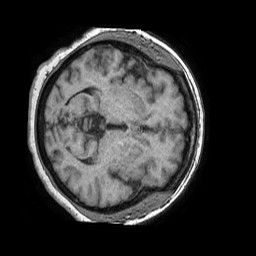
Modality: T1w
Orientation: axial
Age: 53
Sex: female
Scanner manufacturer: philips
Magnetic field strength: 1.5 T
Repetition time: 0.007812 s
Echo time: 0.003634 s